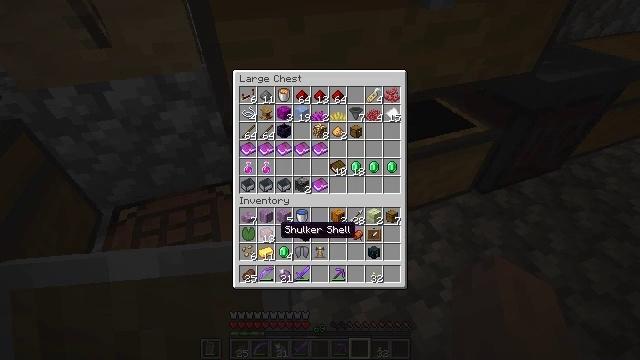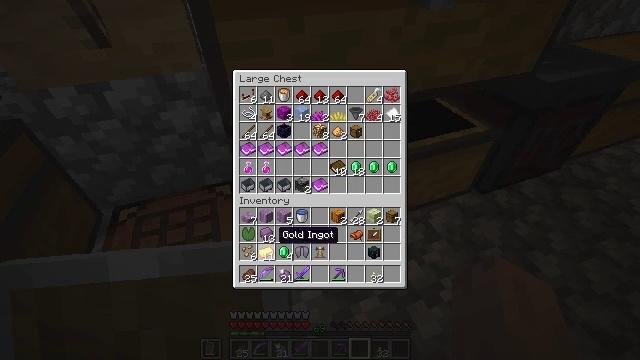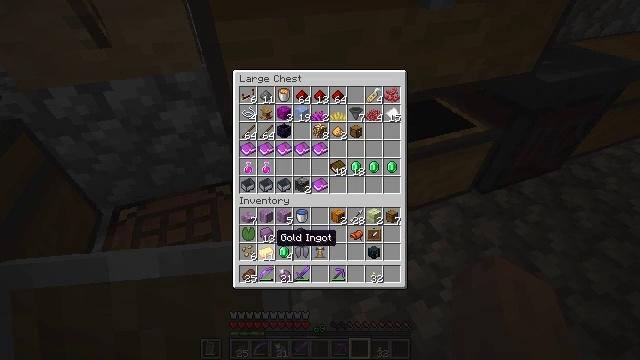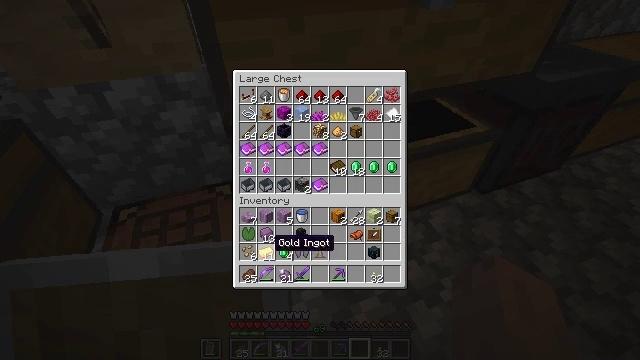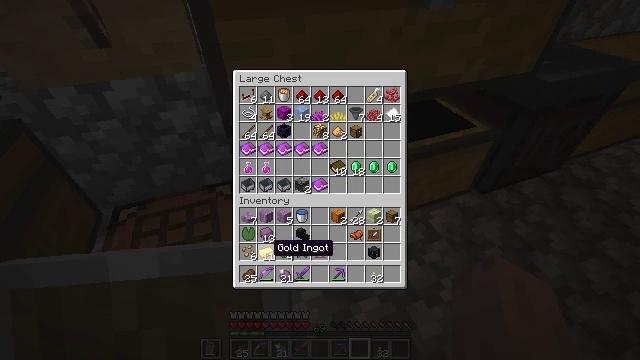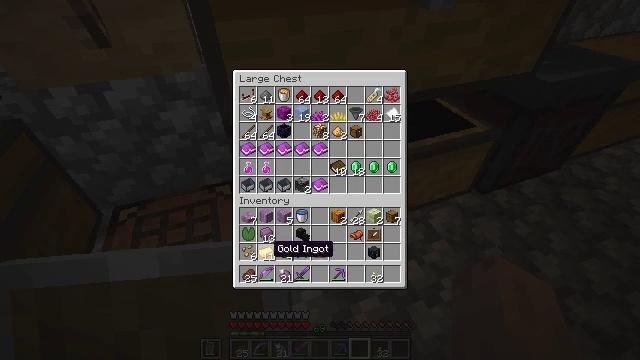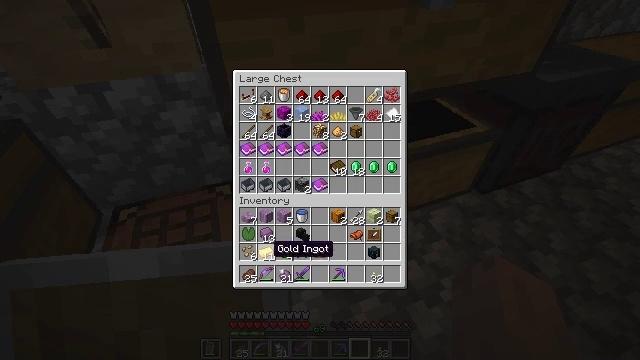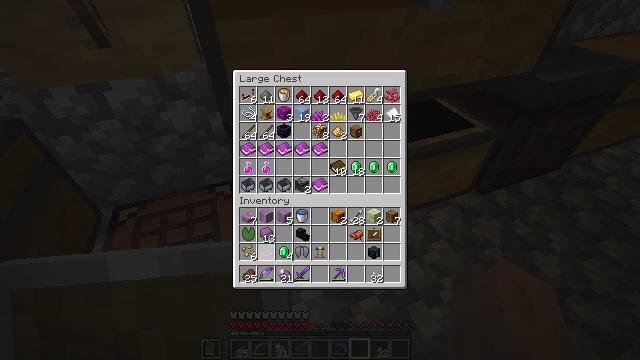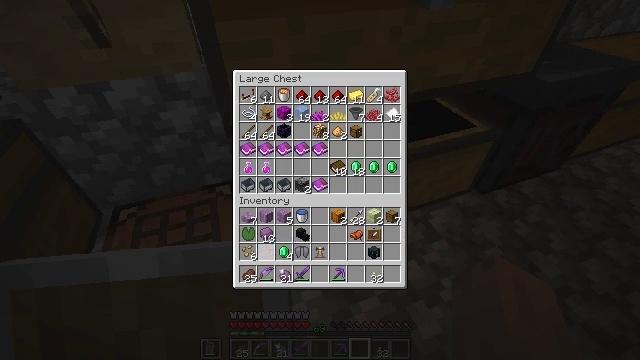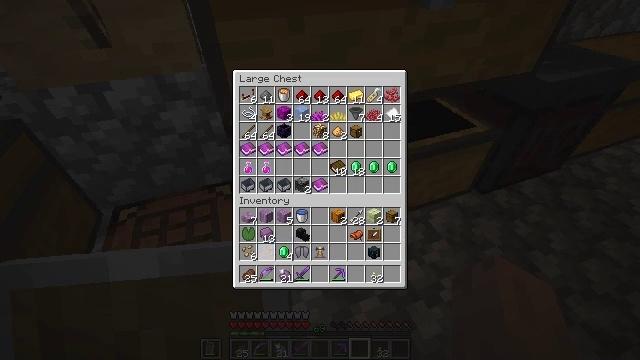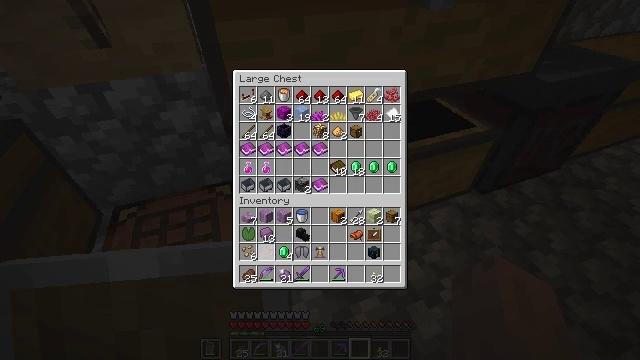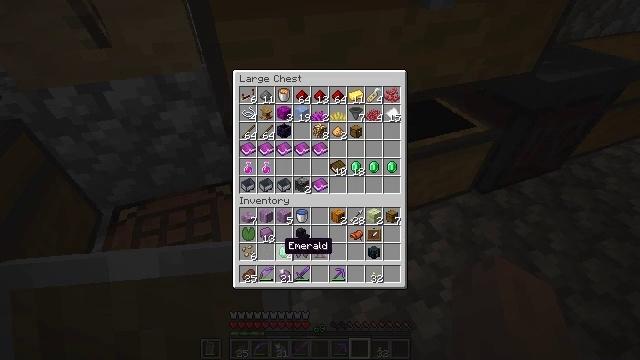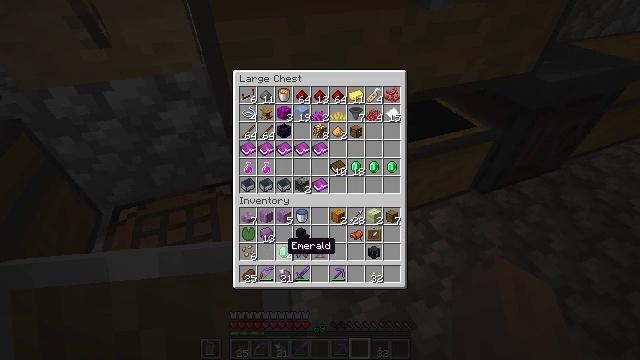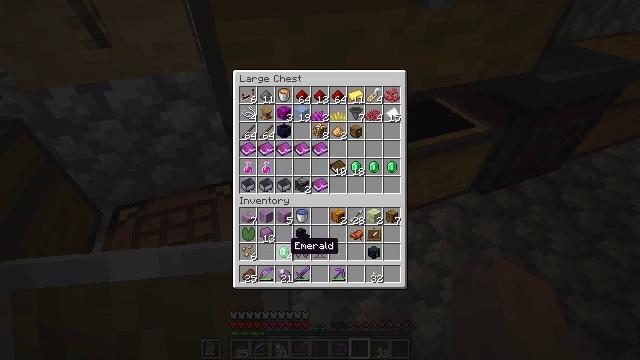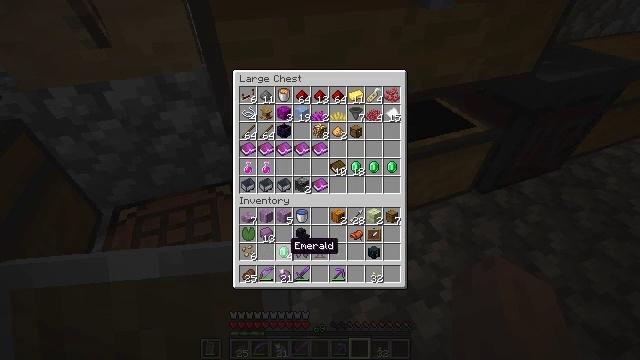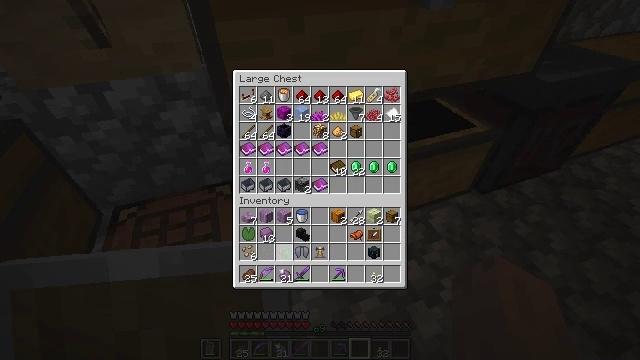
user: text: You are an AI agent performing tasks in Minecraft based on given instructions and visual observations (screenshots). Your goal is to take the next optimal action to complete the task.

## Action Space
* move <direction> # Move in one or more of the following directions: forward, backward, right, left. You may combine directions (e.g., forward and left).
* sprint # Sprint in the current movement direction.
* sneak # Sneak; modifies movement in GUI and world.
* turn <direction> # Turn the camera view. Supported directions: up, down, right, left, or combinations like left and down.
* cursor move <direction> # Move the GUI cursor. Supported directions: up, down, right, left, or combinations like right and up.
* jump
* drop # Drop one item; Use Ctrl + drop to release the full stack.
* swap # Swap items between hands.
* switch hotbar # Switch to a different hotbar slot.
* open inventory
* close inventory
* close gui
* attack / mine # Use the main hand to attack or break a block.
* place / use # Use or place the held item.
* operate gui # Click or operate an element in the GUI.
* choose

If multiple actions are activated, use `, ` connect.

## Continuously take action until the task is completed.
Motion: motion action
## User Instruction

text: Get a shulker box using shulker shells and a chest.
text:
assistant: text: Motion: sneak
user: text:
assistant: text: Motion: sneak
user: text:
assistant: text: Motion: sneak
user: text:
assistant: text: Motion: sneak
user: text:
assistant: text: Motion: sneak
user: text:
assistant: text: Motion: sneak
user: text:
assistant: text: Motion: sneak, use / place
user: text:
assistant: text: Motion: sneak, use / place
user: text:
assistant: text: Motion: sneak, use / place
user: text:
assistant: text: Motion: sneak
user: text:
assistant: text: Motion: sneak
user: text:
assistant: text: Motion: sneak
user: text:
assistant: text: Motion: sneak
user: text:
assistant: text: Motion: sneak
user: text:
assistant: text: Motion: sneak, use / place
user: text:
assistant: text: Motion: sneak, use / place
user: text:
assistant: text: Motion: sneak, use / place
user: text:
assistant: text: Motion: sneak, use / place
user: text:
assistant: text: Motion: sneak
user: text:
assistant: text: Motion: sneak
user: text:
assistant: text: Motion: sneak, turn right
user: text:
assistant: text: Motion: sneak, turn right
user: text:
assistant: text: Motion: sneak, turn right
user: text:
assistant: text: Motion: sneak, turn right
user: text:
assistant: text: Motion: sneak, turn right
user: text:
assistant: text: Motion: sneak, turn right
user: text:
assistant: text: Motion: turn right
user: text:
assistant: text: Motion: no_op
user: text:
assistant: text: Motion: no_op
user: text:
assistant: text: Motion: no_op